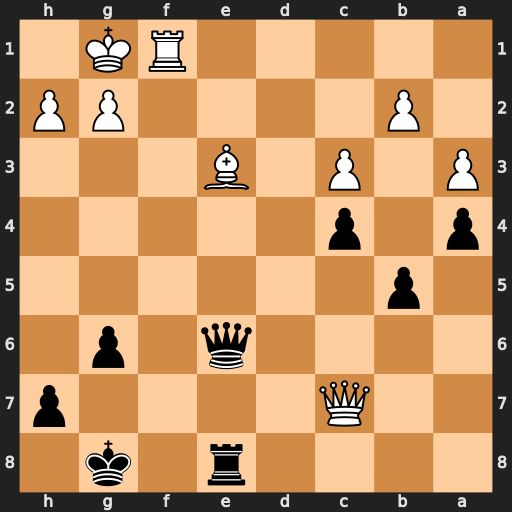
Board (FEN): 4r1k1/2Q4p/4q1p1/1p6/p1p5/P1P1B3/1P4PP/5RK1
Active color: b
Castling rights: -
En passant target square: -
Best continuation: Qxe3+ Kh1 Qf2 Rg1 Re1